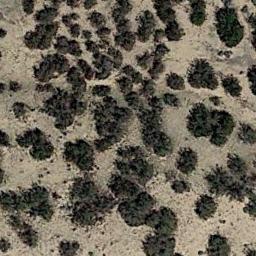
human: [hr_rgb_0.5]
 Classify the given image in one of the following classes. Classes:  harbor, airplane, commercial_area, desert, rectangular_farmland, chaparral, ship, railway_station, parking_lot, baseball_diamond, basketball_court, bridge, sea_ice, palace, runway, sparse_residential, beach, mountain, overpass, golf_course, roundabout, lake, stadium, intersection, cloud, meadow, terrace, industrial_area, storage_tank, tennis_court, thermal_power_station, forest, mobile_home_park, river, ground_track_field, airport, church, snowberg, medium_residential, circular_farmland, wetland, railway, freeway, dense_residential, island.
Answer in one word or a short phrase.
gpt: chaparral